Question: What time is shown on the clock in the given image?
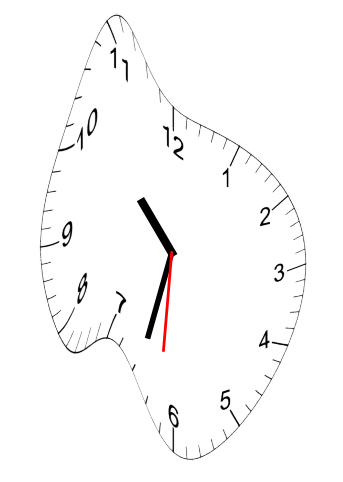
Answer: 10:32:31